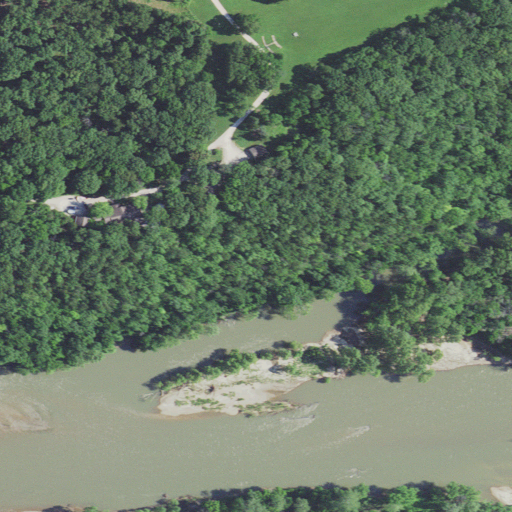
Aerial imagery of cliff(s) in Missouri named Keeney Bluff containing deciduous forest, open water, herbaceous wetlands, pasture, woody wetlands, open development, mixed forest, and grassland